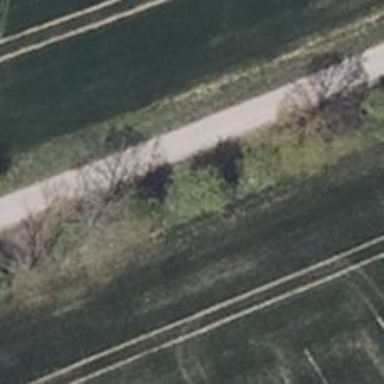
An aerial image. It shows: Row of deciduous broadleaved trees.